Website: lowes
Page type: delivery-shipping
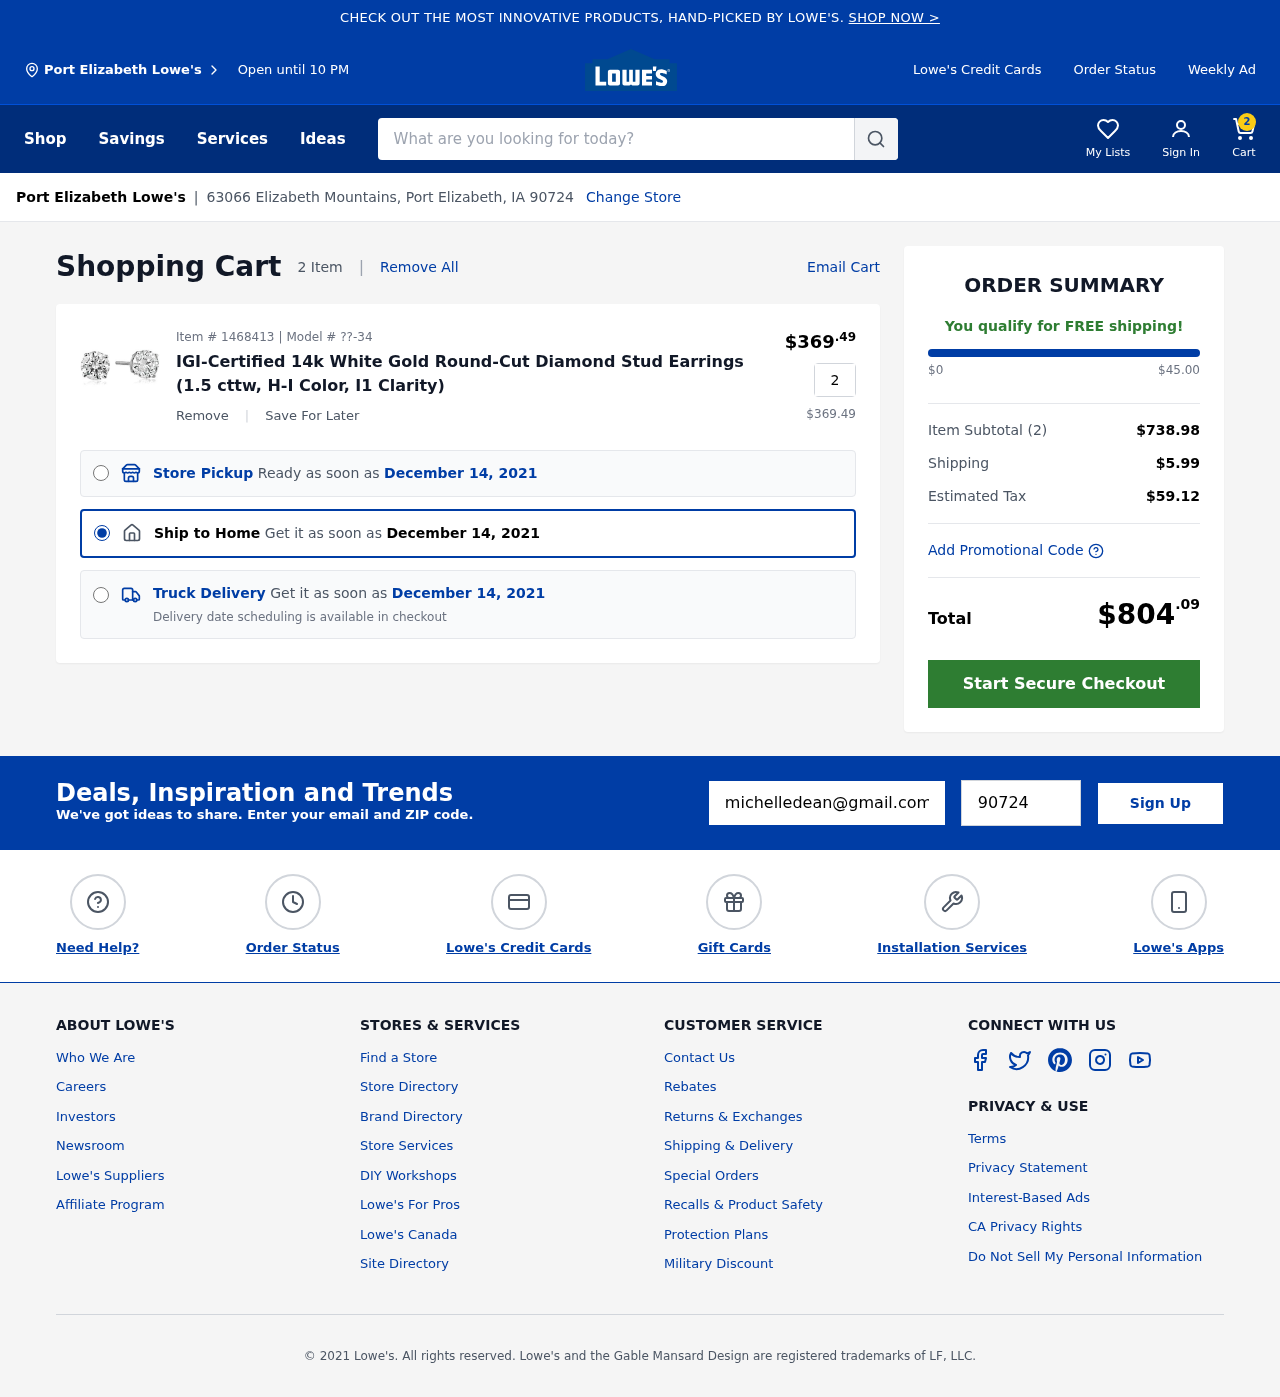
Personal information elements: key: PII_CITY
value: Port Elizabeth
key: PII_EMAIL
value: michelledean@gmail.com
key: PII_POSTCODE
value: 90724
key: PII_STREET
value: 63066 Elizabeth Mountains
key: PII_CITY2
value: Port Elizabeth
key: PII_CITY_STATE_ZIP
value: Port Elizabeth, IA 90724
Product elements: key: PRODUCT1_NAME
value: IGI-Certified 14k White Gold Round-Cut Diamond Stud Earrings (1.5 cttw, H-I Color, I1 Clarity)
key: PRODUCT1_PRICE
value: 369.49
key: PRODUCT1_QUANTITY
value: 2
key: PRODUCT1_MODEL
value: ??-34
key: PRODUCT1_PRICE2
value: $369.49
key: PRODUCT1_ITEM_NUMBER
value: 1468413
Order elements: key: ORDER_NUM_ITEMS
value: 2
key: ORDER_DELIVERY_DATE
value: December 14, 2021
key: ORDER_DELIVERY_DATE2
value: December 14, 2021
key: ORDER_DELIVERY_DATE3
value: December 14, 2021
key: ORDER_SUBTOTAL
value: $738.98
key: ORDER_SHIPPING_COST
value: $5.99
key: ORDER_TAX
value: $59.12
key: ORDER_TOTAL
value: $804.09
Search elements: key: HEADER_SEARCH
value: What are you looking for today?